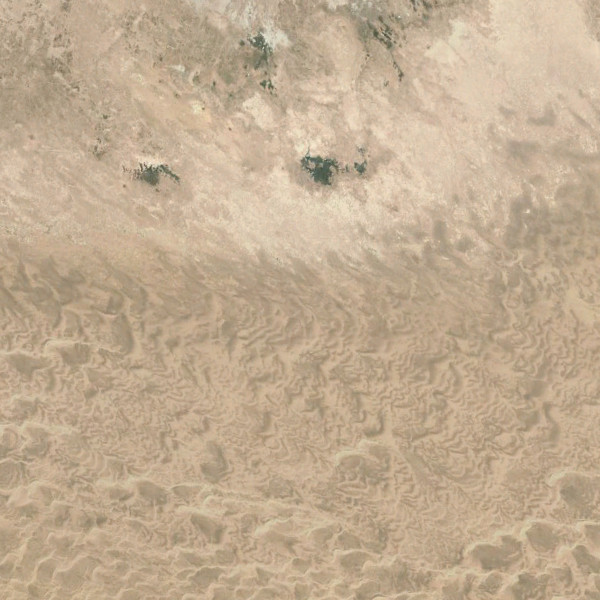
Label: Desert